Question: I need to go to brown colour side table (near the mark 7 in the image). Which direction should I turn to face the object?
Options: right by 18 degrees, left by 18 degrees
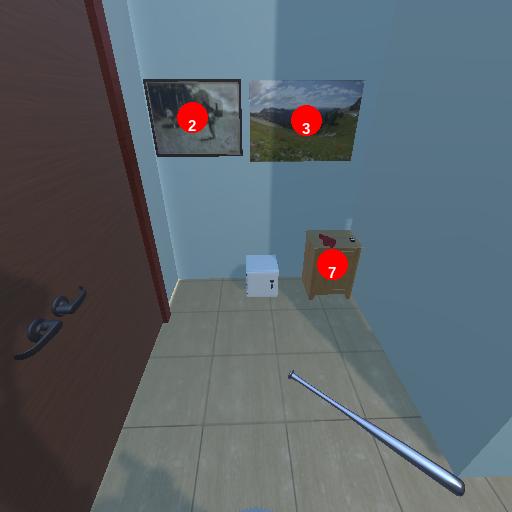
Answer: right by 18 degrees